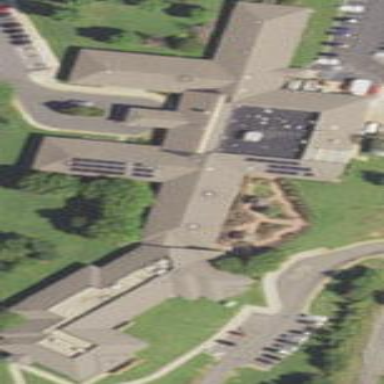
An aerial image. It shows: Nursing home building.